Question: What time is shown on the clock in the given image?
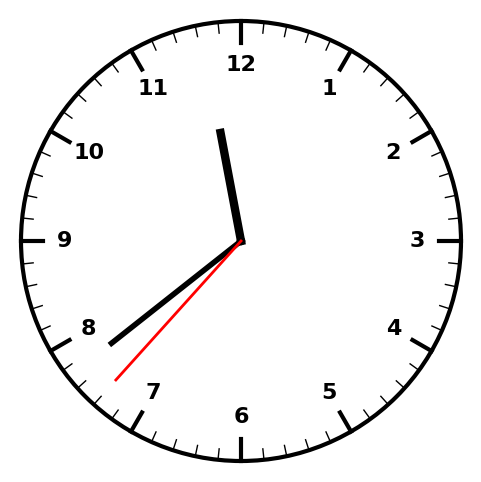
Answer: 11:38:37